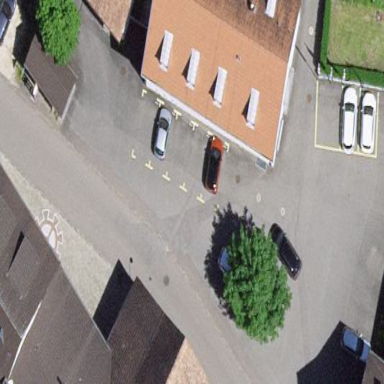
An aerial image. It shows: Public building.